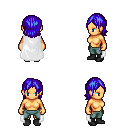
a pixel art fantasy rpg character, female body template, human, tanned skin, white cape, teal pants, blue long bangs hairstyle, black shoes, four views (front, back, left, right), 2x2 character sprite sheet, small pixel art, hard edges, no anti-aliasing